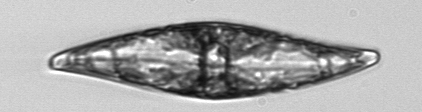
Label: Pleurosigma